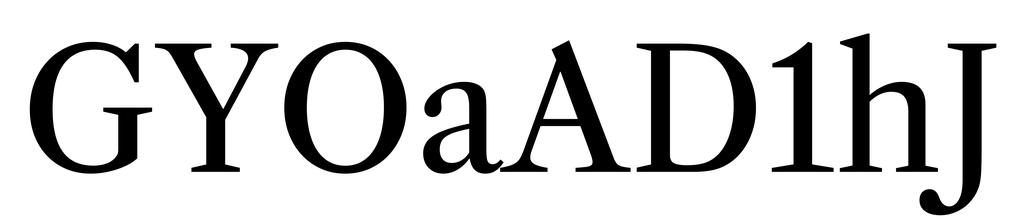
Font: LibreCaslonText_Regular